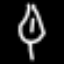
Label: leaf